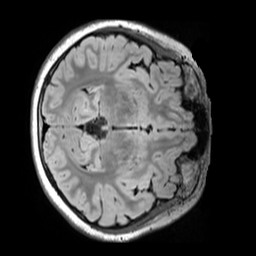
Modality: FLAIR
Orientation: axial
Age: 11
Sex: female
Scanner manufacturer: siemens
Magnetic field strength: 3 T
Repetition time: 5 s
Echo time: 0.388 s